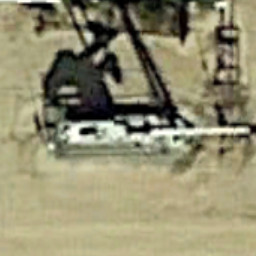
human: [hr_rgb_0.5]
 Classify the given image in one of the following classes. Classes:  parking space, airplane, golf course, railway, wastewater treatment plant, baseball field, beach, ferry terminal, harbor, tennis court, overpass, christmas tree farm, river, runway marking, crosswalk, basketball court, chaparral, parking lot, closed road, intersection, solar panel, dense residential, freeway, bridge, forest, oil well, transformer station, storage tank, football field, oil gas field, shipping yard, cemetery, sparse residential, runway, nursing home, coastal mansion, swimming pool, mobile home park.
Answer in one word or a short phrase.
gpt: oil well